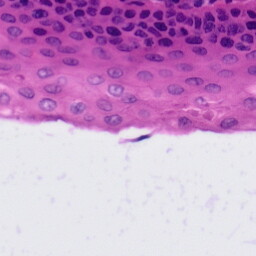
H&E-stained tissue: Tonsil